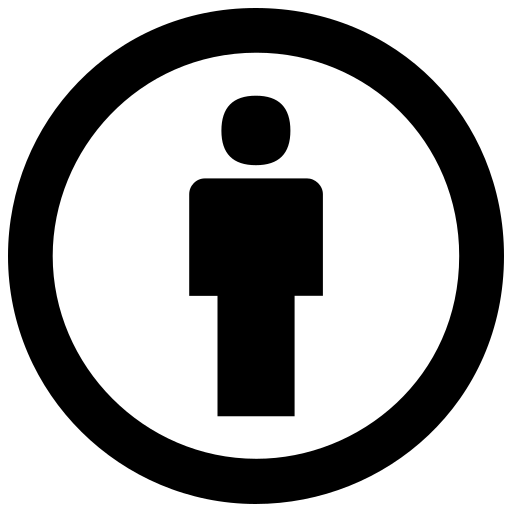
Tags: icon, FontAwesome, fa-icon, brand, creative, commons, by